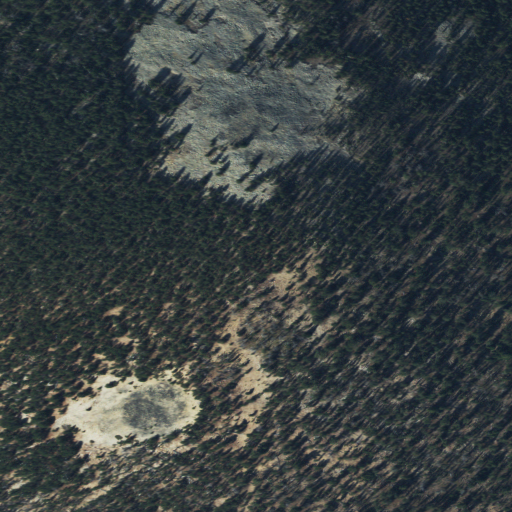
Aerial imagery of mountain in Montana named Dickie Peak containing evergreen forest, grassland, and shrub